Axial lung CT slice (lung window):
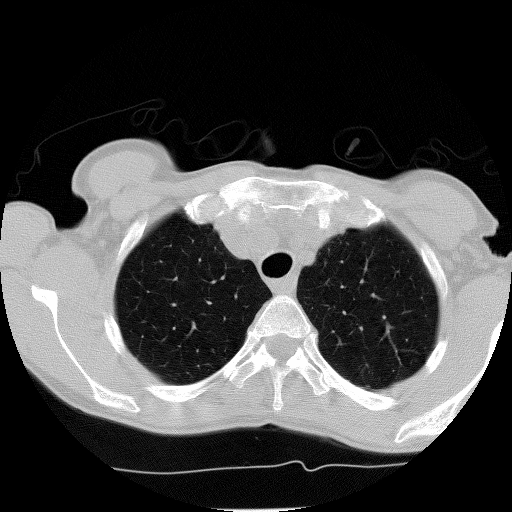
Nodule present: no